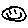
Label: smiley face